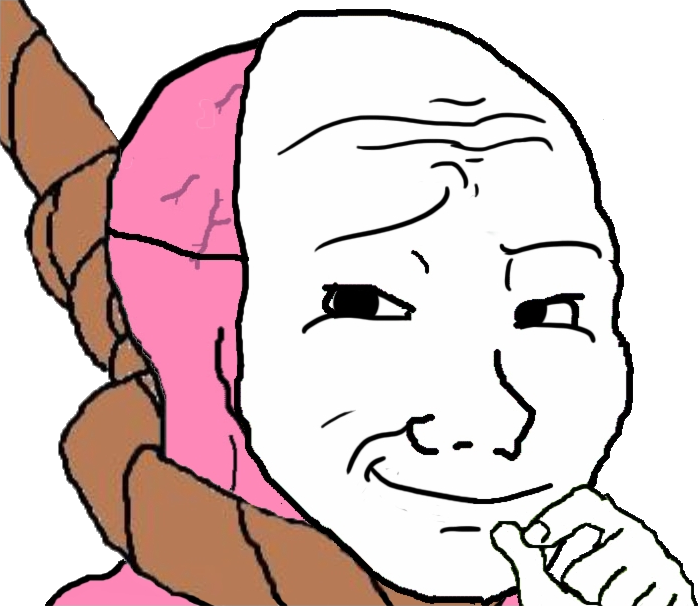
Label: 5_Rage